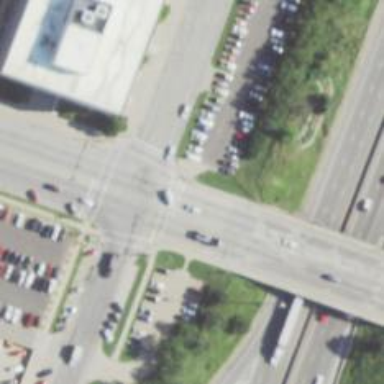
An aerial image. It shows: Solid stop line on the road.